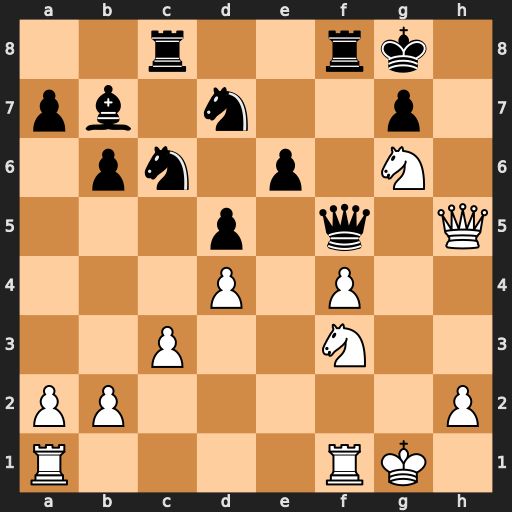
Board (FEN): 2r2rk1/pb1n2p1/1pn1p1N1/3p1q1Q/3P1P2/2P2N2/PP5P/R4RK1
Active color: w
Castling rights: -
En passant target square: -
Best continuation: Ng5 Qxg6 Qxg6